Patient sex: F
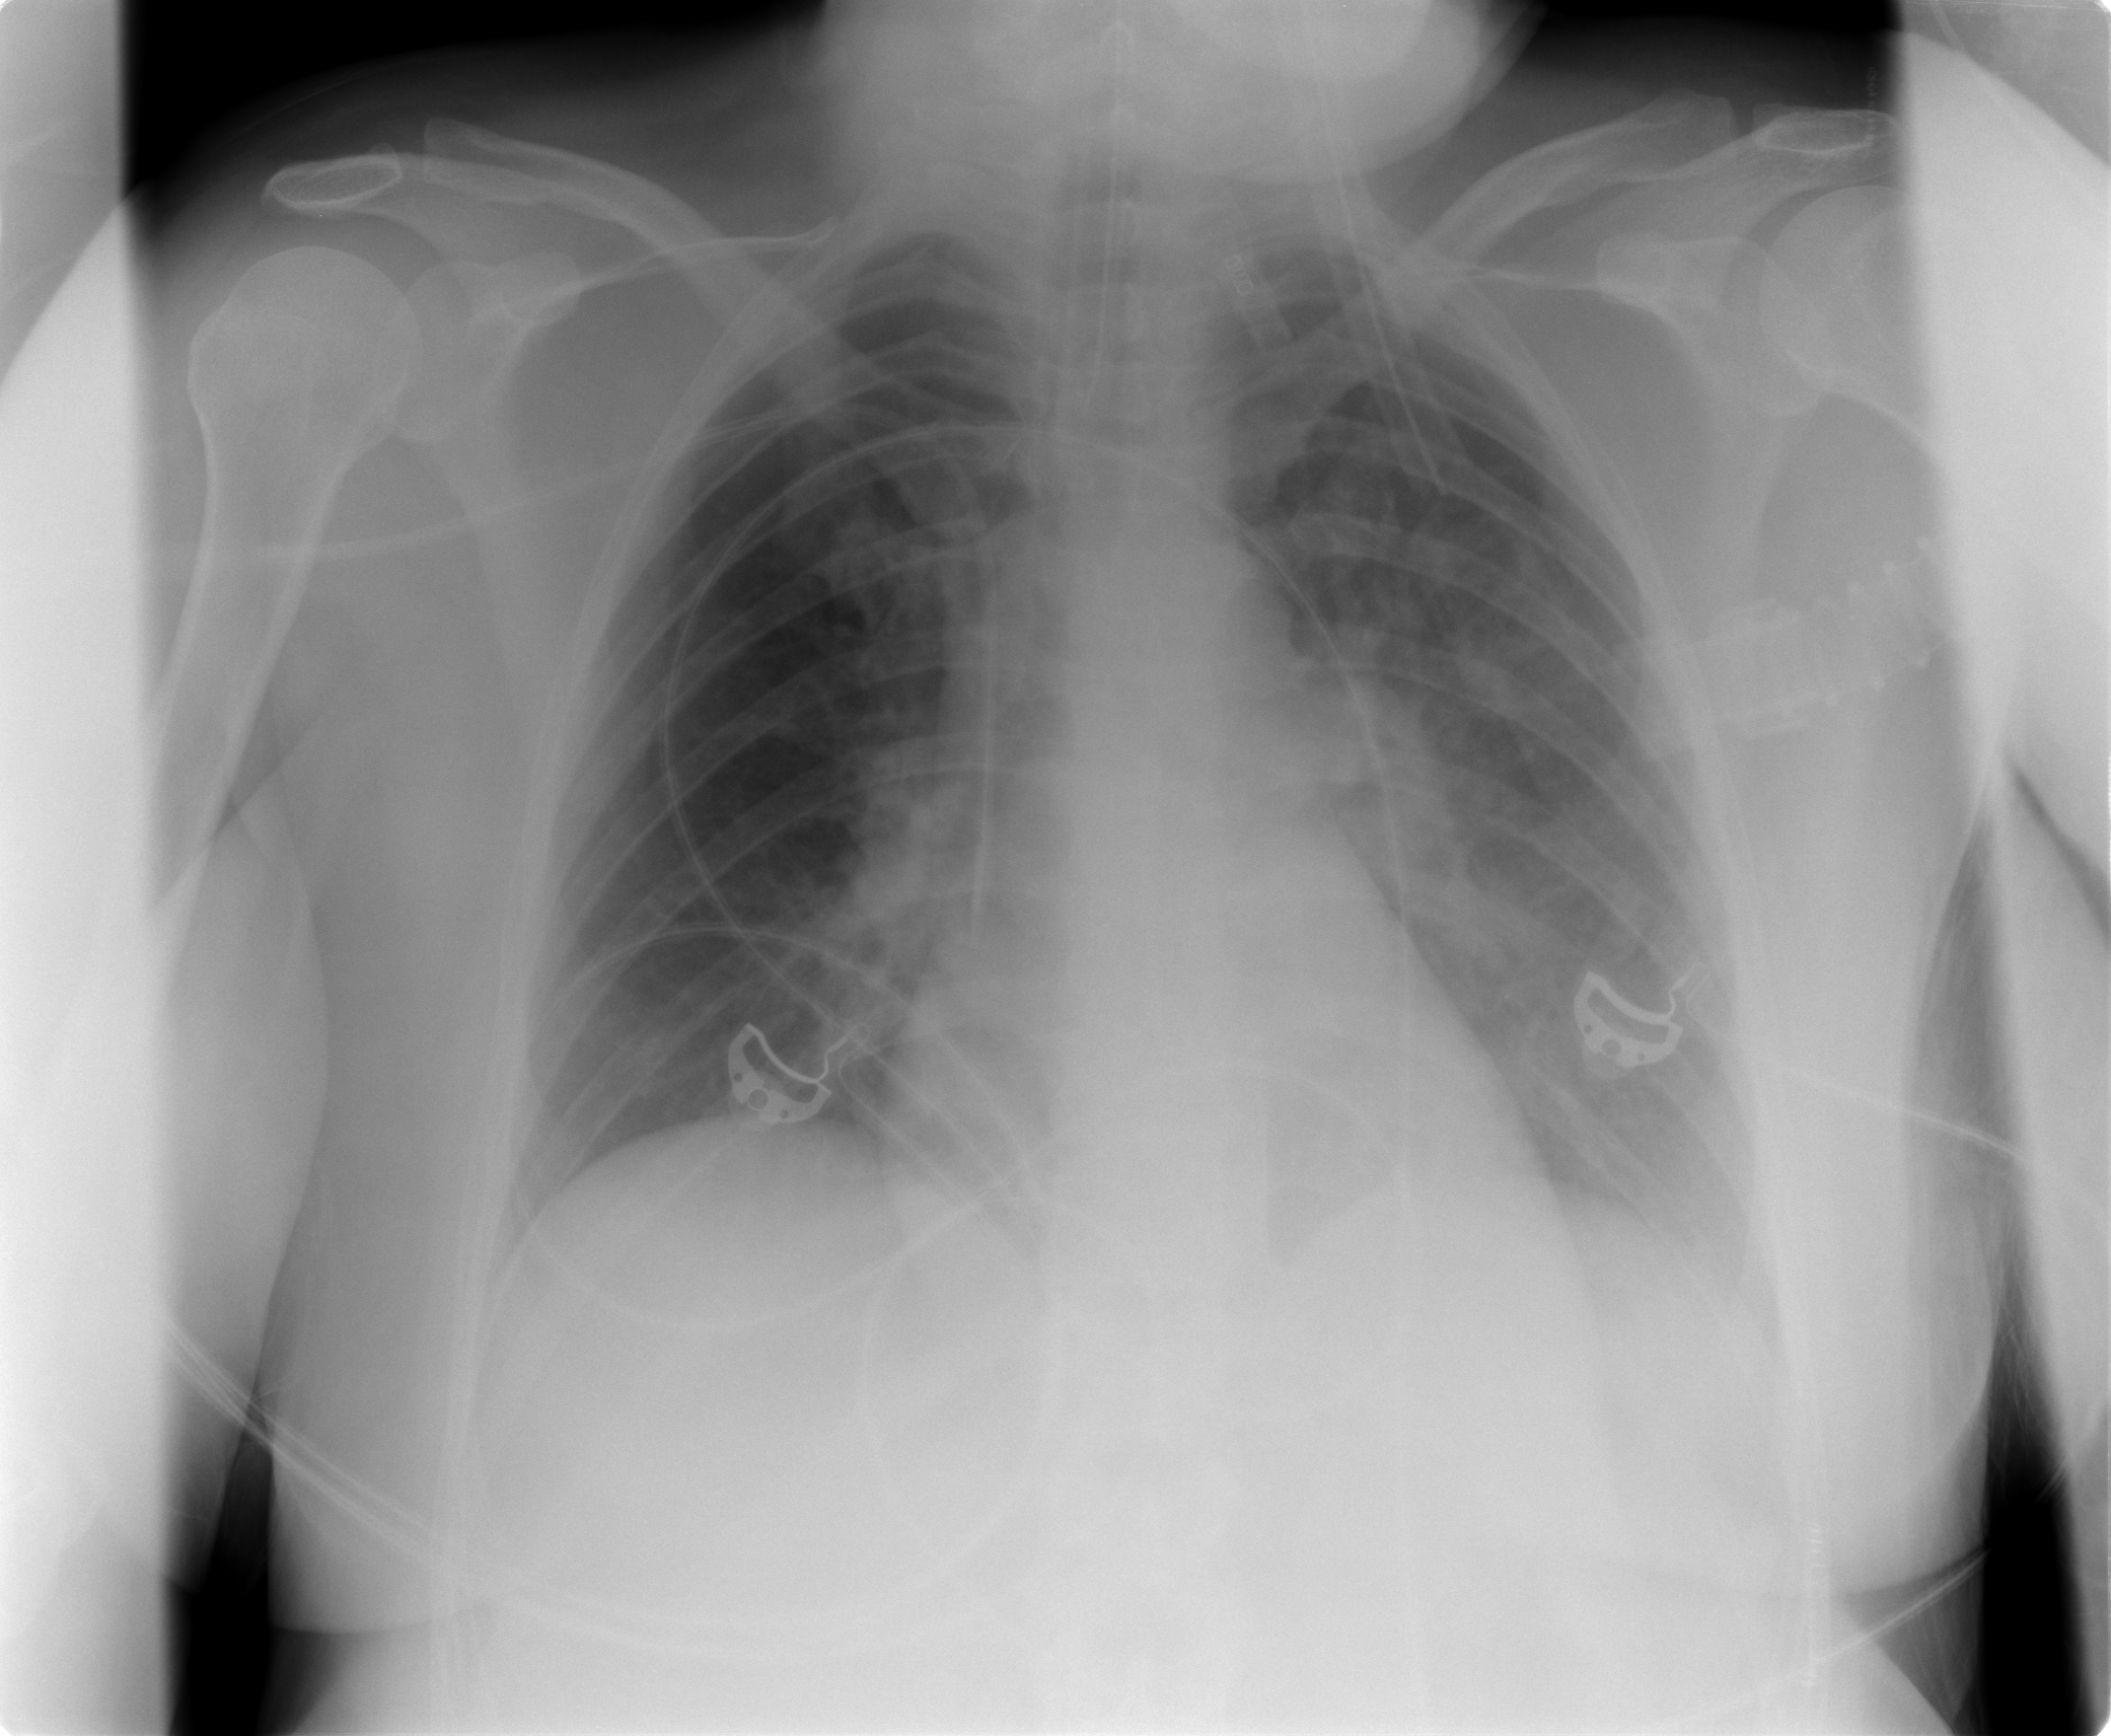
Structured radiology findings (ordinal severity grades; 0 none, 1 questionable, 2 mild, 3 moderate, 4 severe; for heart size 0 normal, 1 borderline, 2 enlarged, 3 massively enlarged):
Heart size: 0
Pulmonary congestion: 0
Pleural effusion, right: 0
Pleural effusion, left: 3
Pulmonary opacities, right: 0
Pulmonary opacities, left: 0
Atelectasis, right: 0
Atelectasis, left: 2